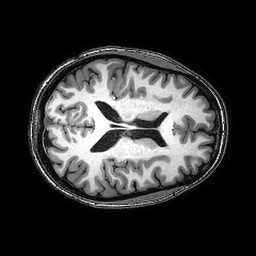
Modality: T1w
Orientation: axial
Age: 34
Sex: female
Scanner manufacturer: philips
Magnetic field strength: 3 T
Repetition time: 0.008196 s
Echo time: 0.00376 s